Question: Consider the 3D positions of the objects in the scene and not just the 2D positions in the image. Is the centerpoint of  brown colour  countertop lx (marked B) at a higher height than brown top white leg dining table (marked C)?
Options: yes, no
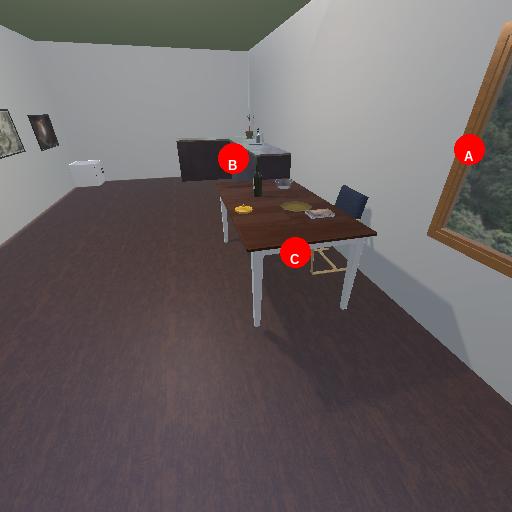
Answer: yes